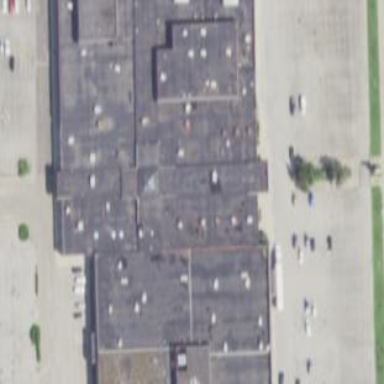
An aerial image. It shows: Commercial building.